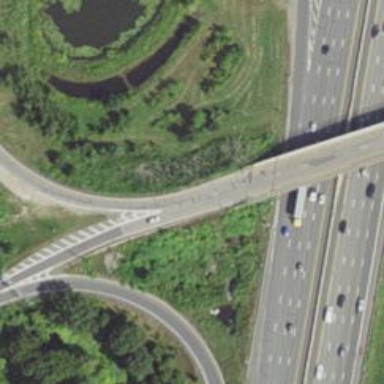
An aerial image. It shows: Primary highway with asphalt surface and circular junction.